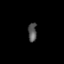
Tissue: lung
Cell type: Endothelial cells
Senescence score: 0.5851
Nuclear area (px): 159
Mean DAPI intensity: 85.673